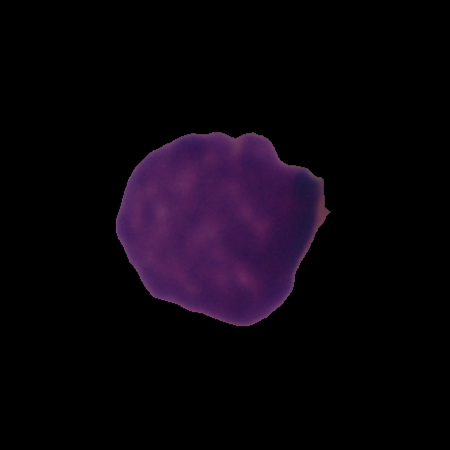
Label: healthy